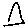
Label: triangle